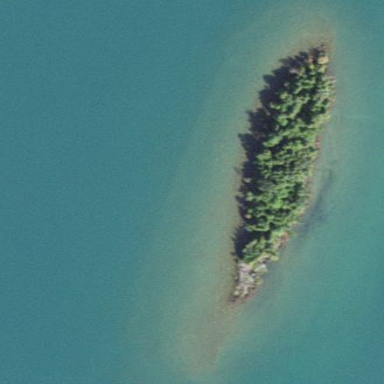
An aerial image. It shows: Islet.